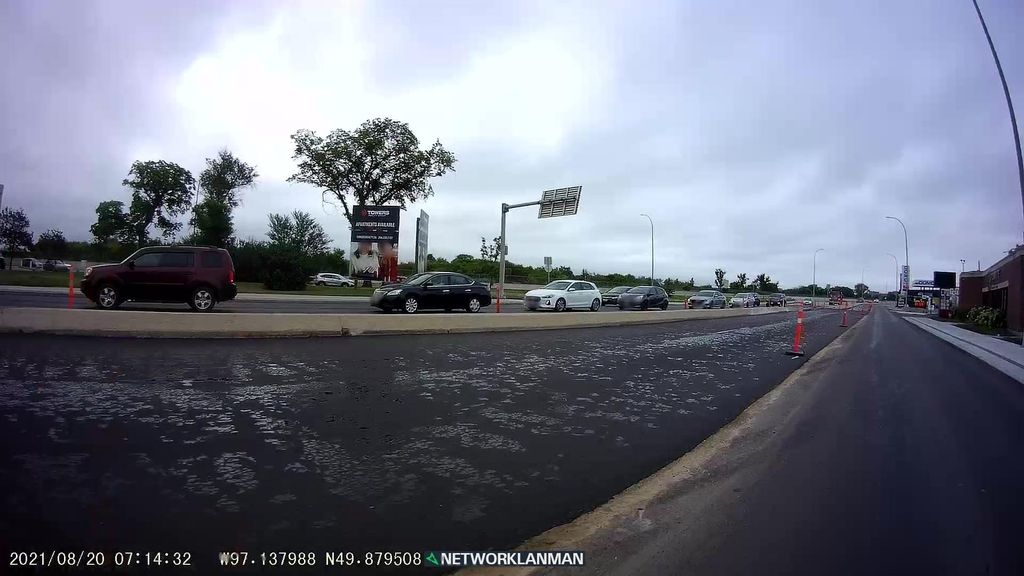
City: winnipeg